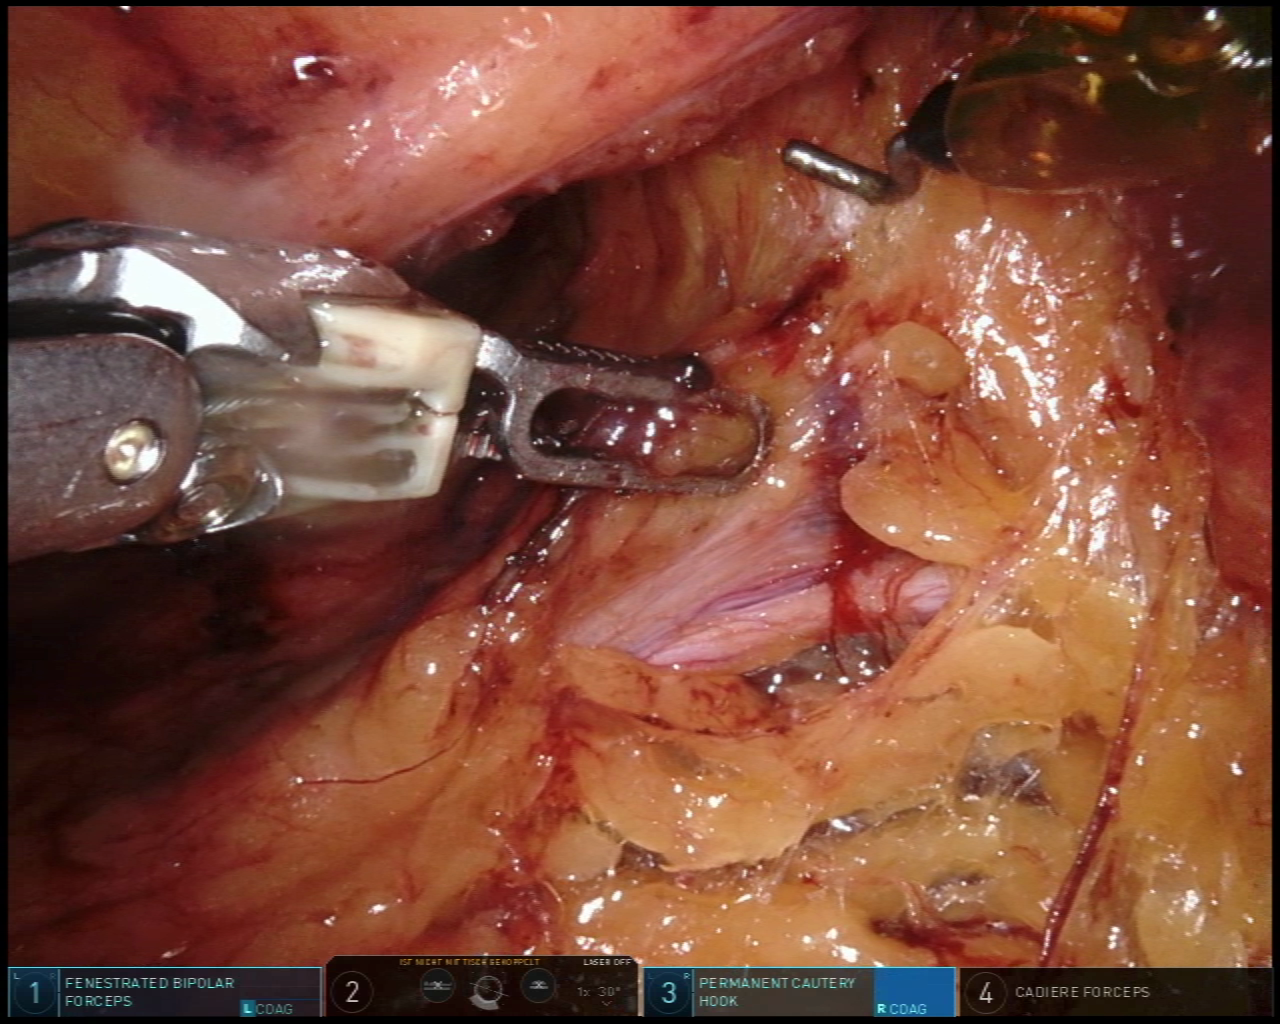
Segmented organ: ureter
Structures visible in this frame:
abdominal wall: no
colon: no
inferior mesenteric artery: no
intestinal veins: no
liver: no
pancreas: no
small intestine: no
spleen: no
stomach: no
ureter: yes
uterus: no
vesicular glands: no